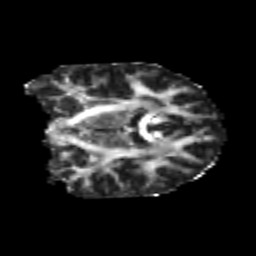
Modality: FA
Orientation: coronal
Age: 23
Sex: male
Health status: healthy